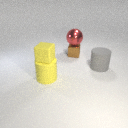
small brown metal cube below large red metal sphere